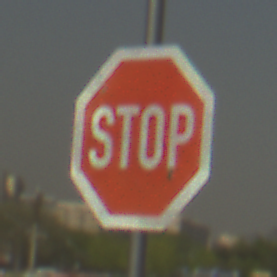
Verkehrszeichen: Stop
Umgebung: Outdoor, Suburban
Tageszeit: MorningAfternoon
Wetter: Clear
Licht: Natural
Jahreszeit: NotSpecified
Kontrast: HighContrast